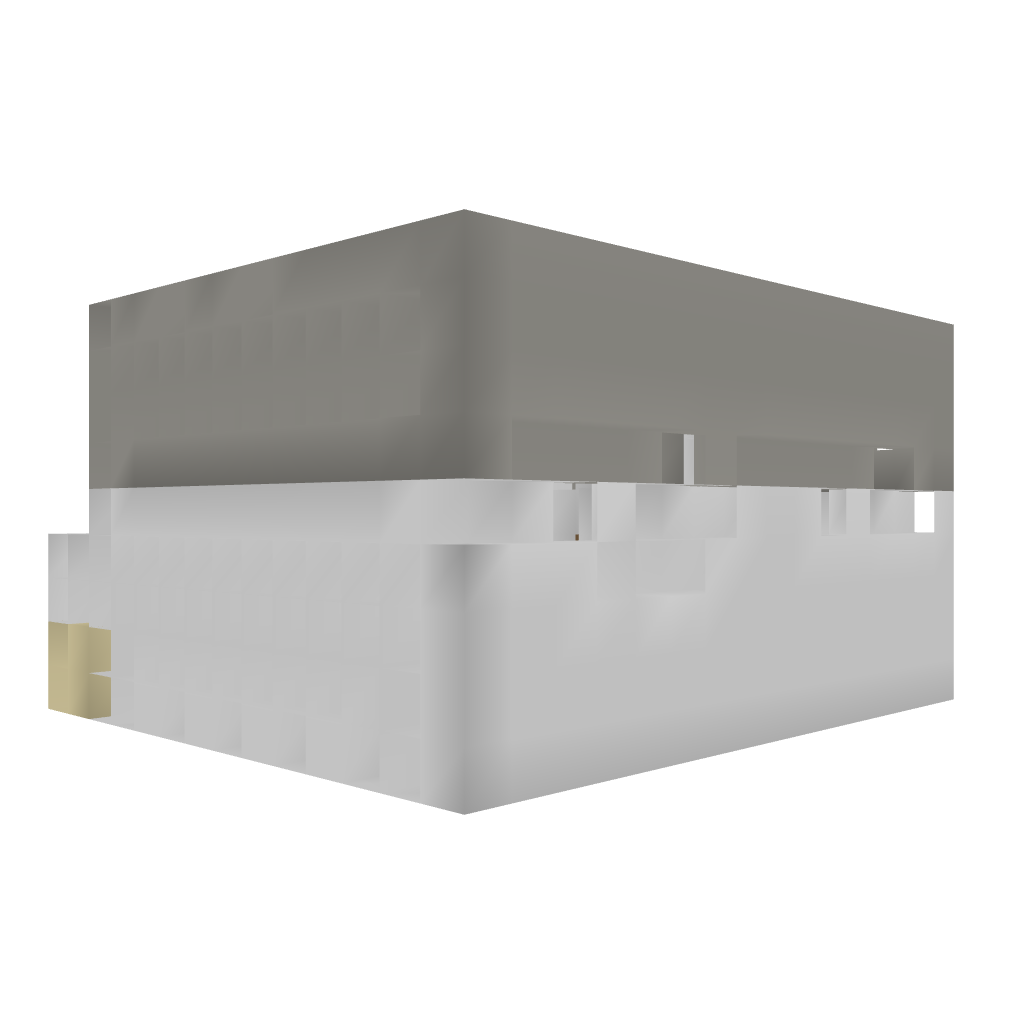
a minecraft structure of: Small PvP Arena